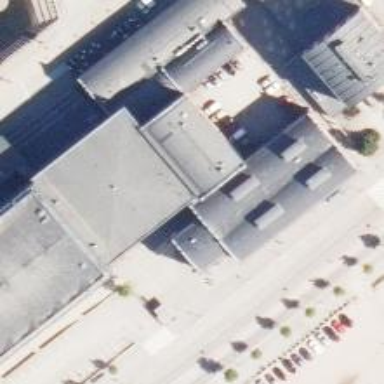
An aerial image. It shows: Conference center.